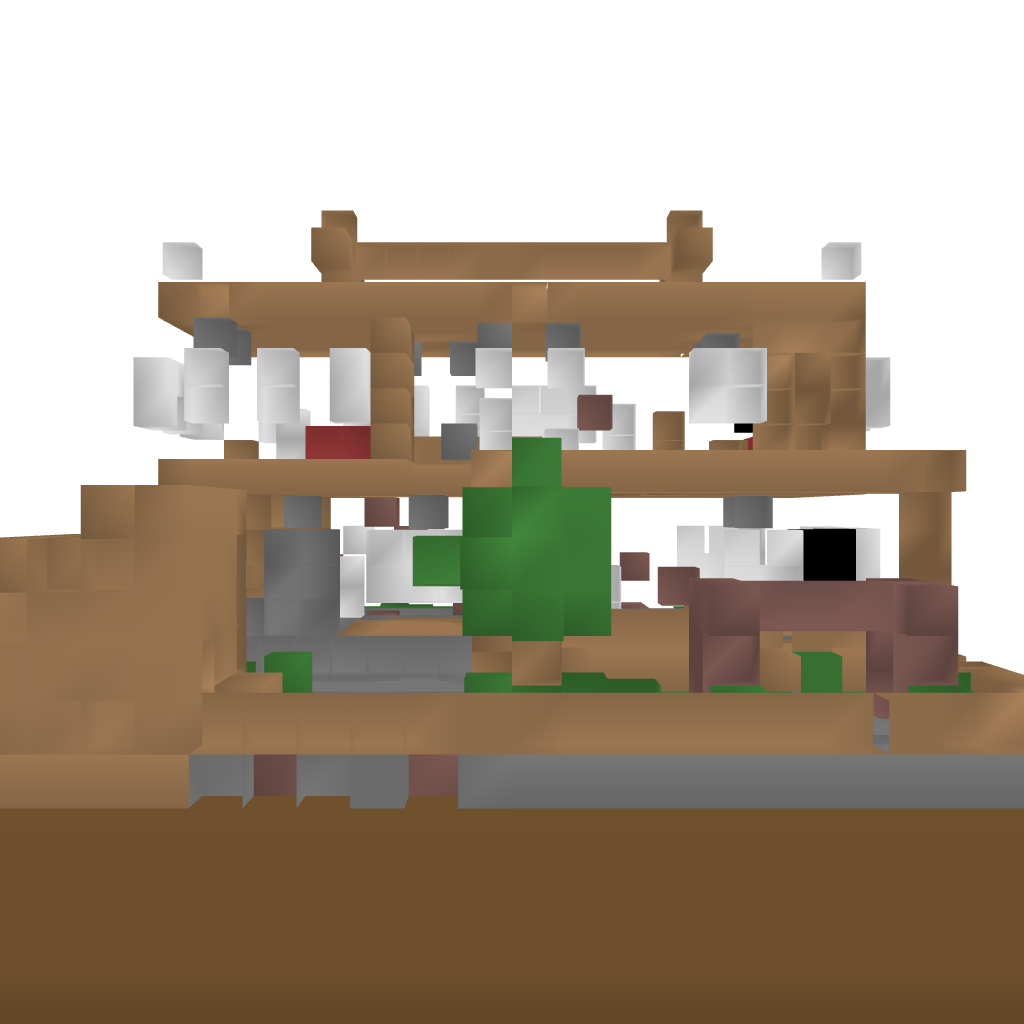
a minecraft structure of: Middle-class Modern I-shaped House with Backyard bad low quality